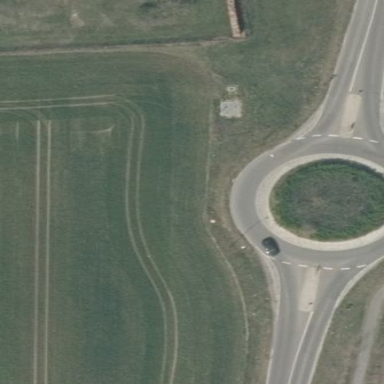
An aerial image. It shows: Asphalt road that is secondary route leading to roundabout.